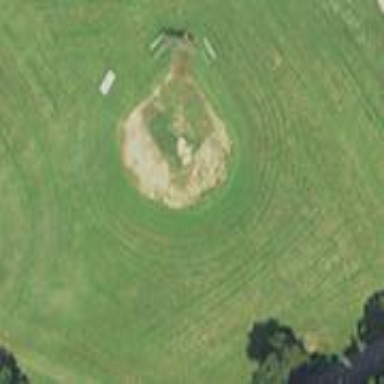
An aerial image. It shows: Baseball pitch for leisure and sports activities.